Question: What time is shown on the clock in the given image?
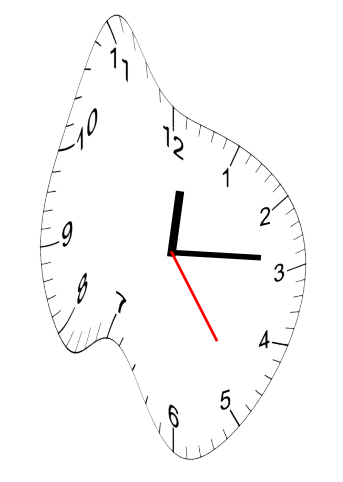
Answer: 12:14:24